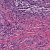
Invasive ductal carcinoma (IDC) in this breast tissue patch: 1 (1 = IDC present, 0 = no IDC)